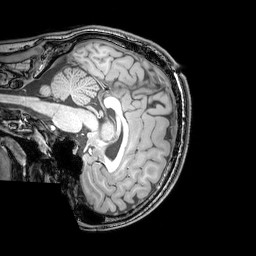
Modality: T1w
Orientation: sagittal
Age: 22
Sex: male
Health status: healthy
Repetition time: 0.081 s
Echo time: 0.037 s